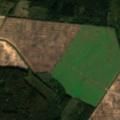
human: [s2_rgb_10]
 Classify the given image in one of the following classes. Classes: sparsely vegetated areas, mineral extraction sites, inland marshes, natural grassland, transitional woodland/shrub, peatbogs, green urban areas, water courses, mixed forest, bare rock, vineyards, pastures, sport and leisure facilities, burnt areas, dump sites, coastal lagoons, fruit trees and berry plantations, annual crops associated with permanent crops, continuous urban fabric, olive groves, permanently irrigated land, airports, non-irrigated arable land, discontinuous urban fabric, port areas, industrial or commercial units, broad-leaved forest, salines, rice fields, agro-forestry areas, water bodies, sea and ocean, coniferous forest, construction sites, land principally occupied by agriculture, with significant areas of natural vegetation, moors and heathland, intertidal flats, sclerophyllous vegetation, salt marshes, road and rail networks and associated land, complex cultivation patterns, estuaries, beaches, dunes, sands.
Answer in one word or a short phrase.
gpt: non-irrigated arable land, broad-leaved forest, mixed forest